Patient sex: M
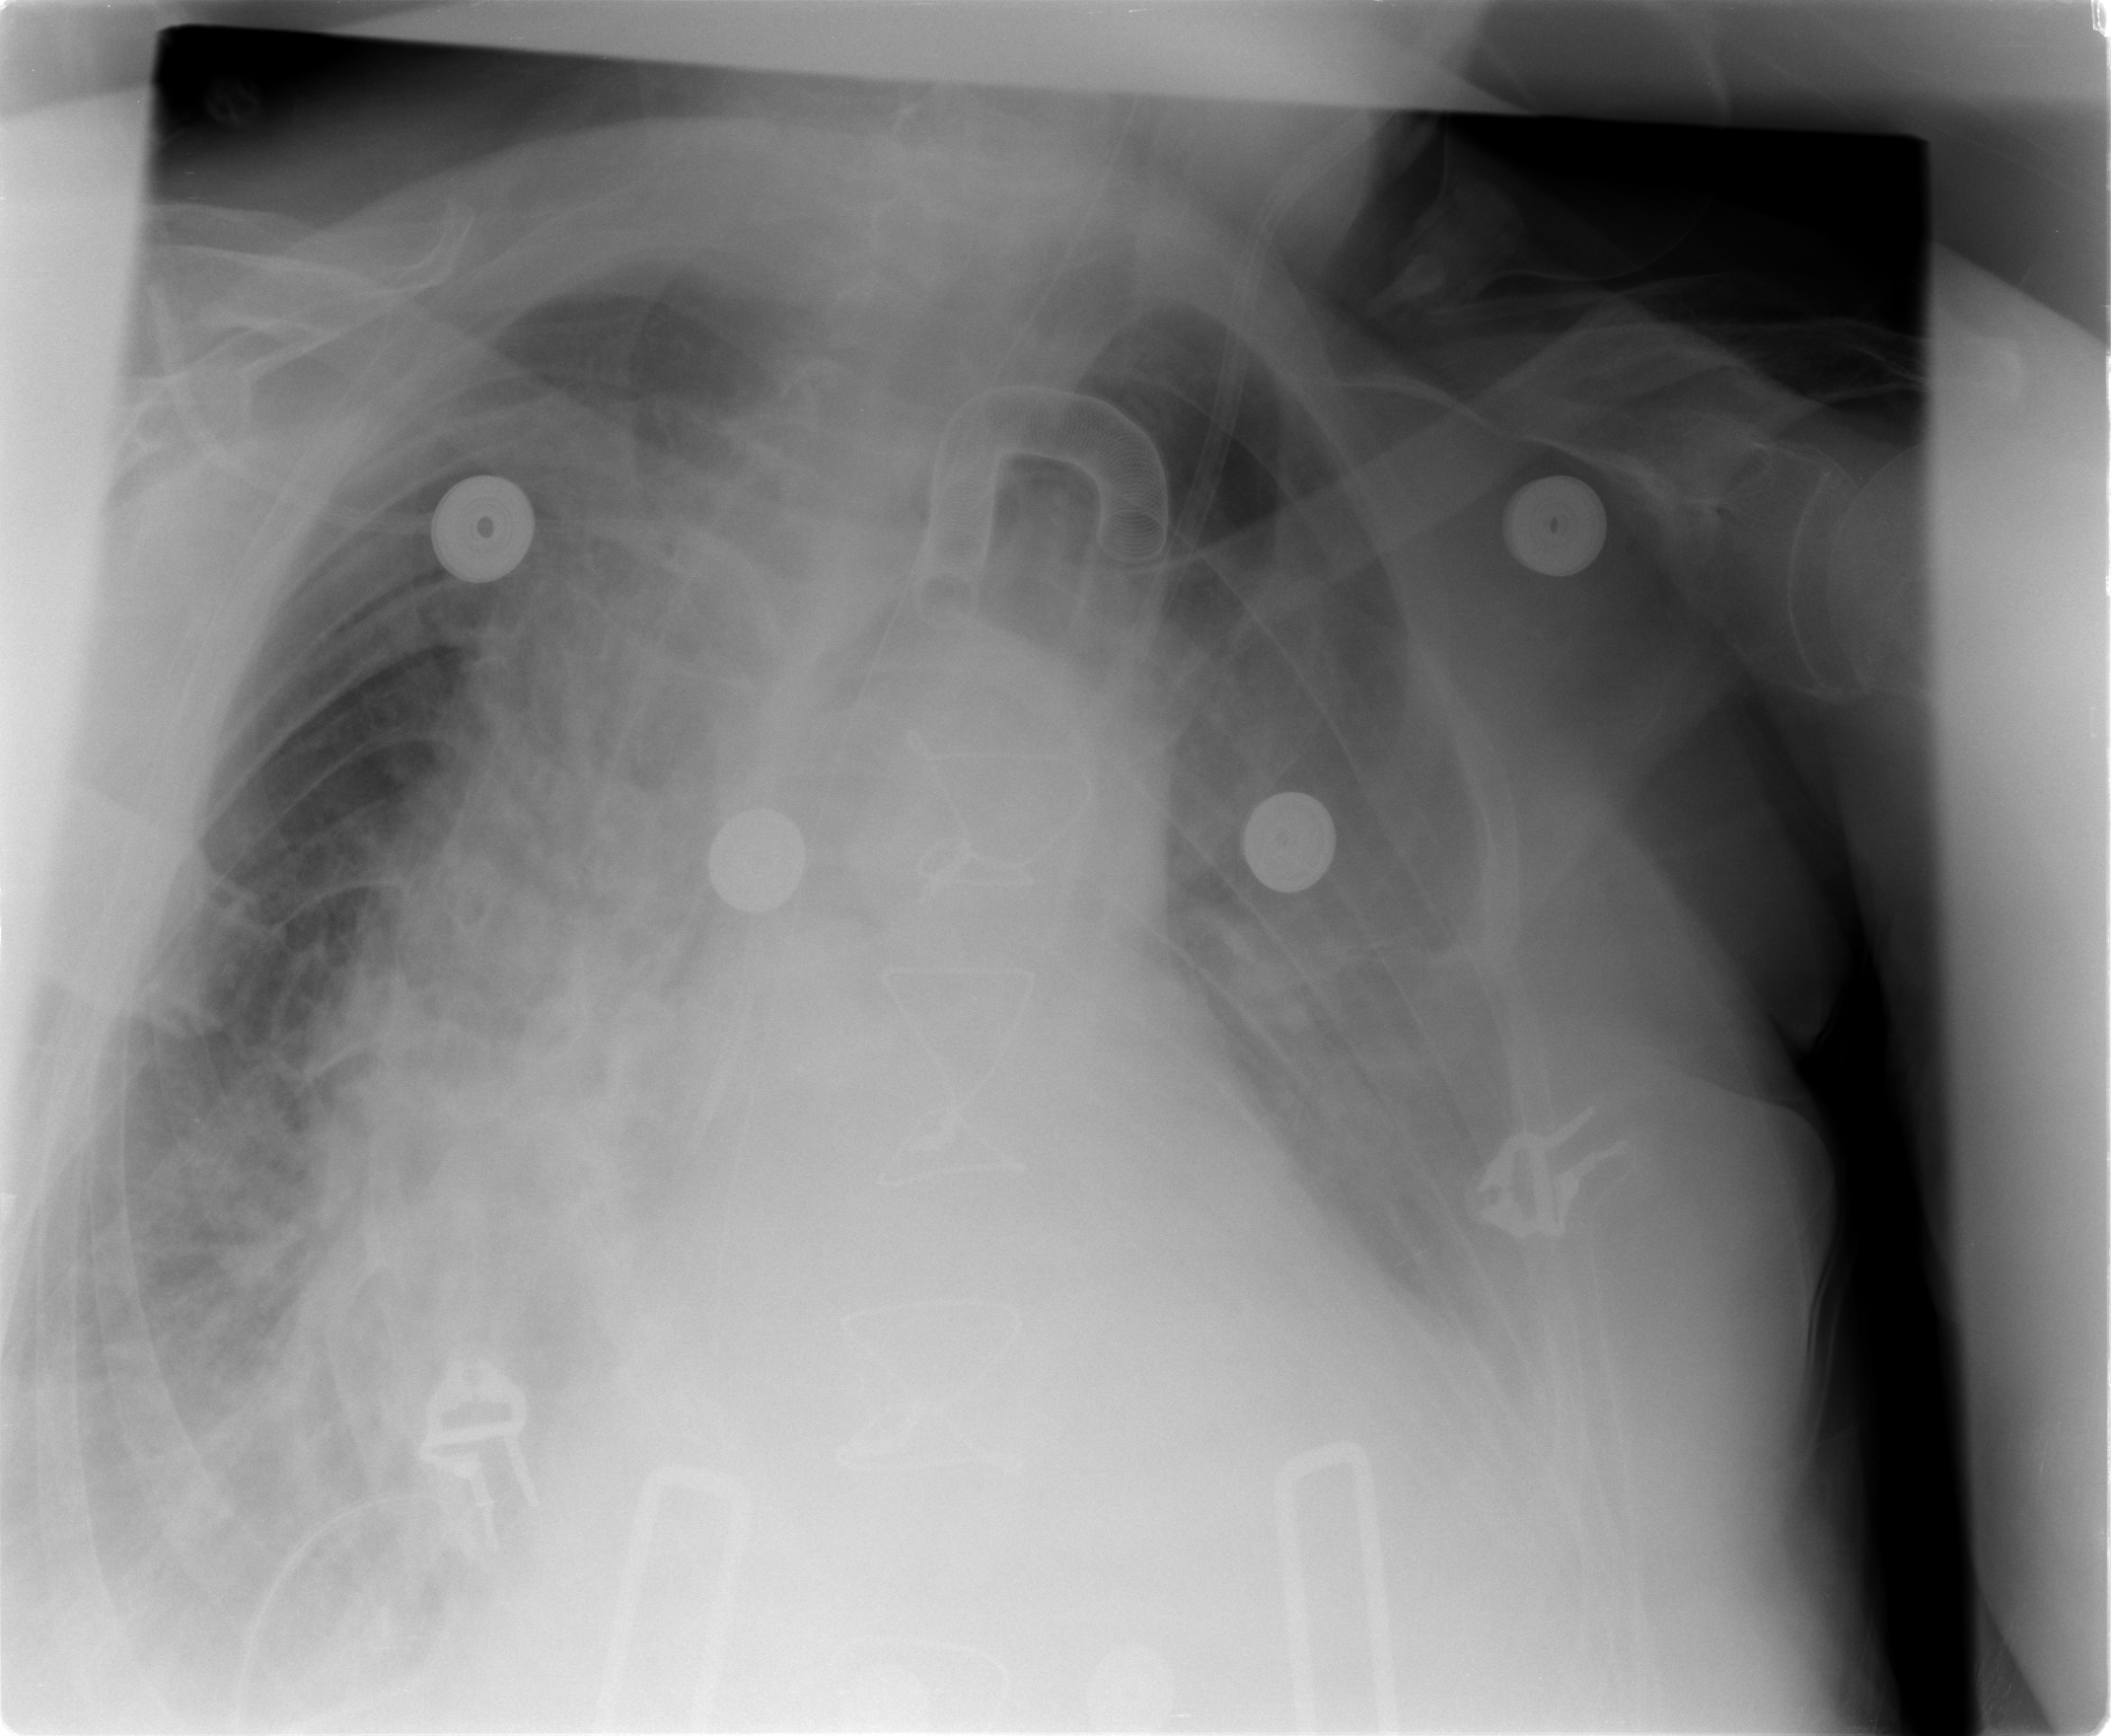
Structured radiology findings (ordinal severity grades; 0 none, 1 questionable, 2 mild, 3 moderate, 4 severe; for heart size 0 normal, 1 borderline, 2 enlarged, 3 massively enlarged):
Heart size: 2
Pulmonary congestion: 3
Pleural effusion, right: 2
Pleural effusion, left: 3
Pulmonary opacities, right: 2
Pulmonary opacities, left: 0
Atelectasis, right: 2
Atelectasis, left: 2